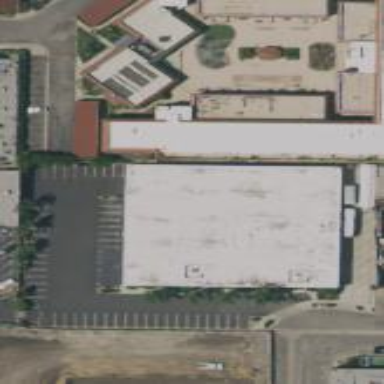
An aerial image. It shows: Commercial building.